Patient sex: F
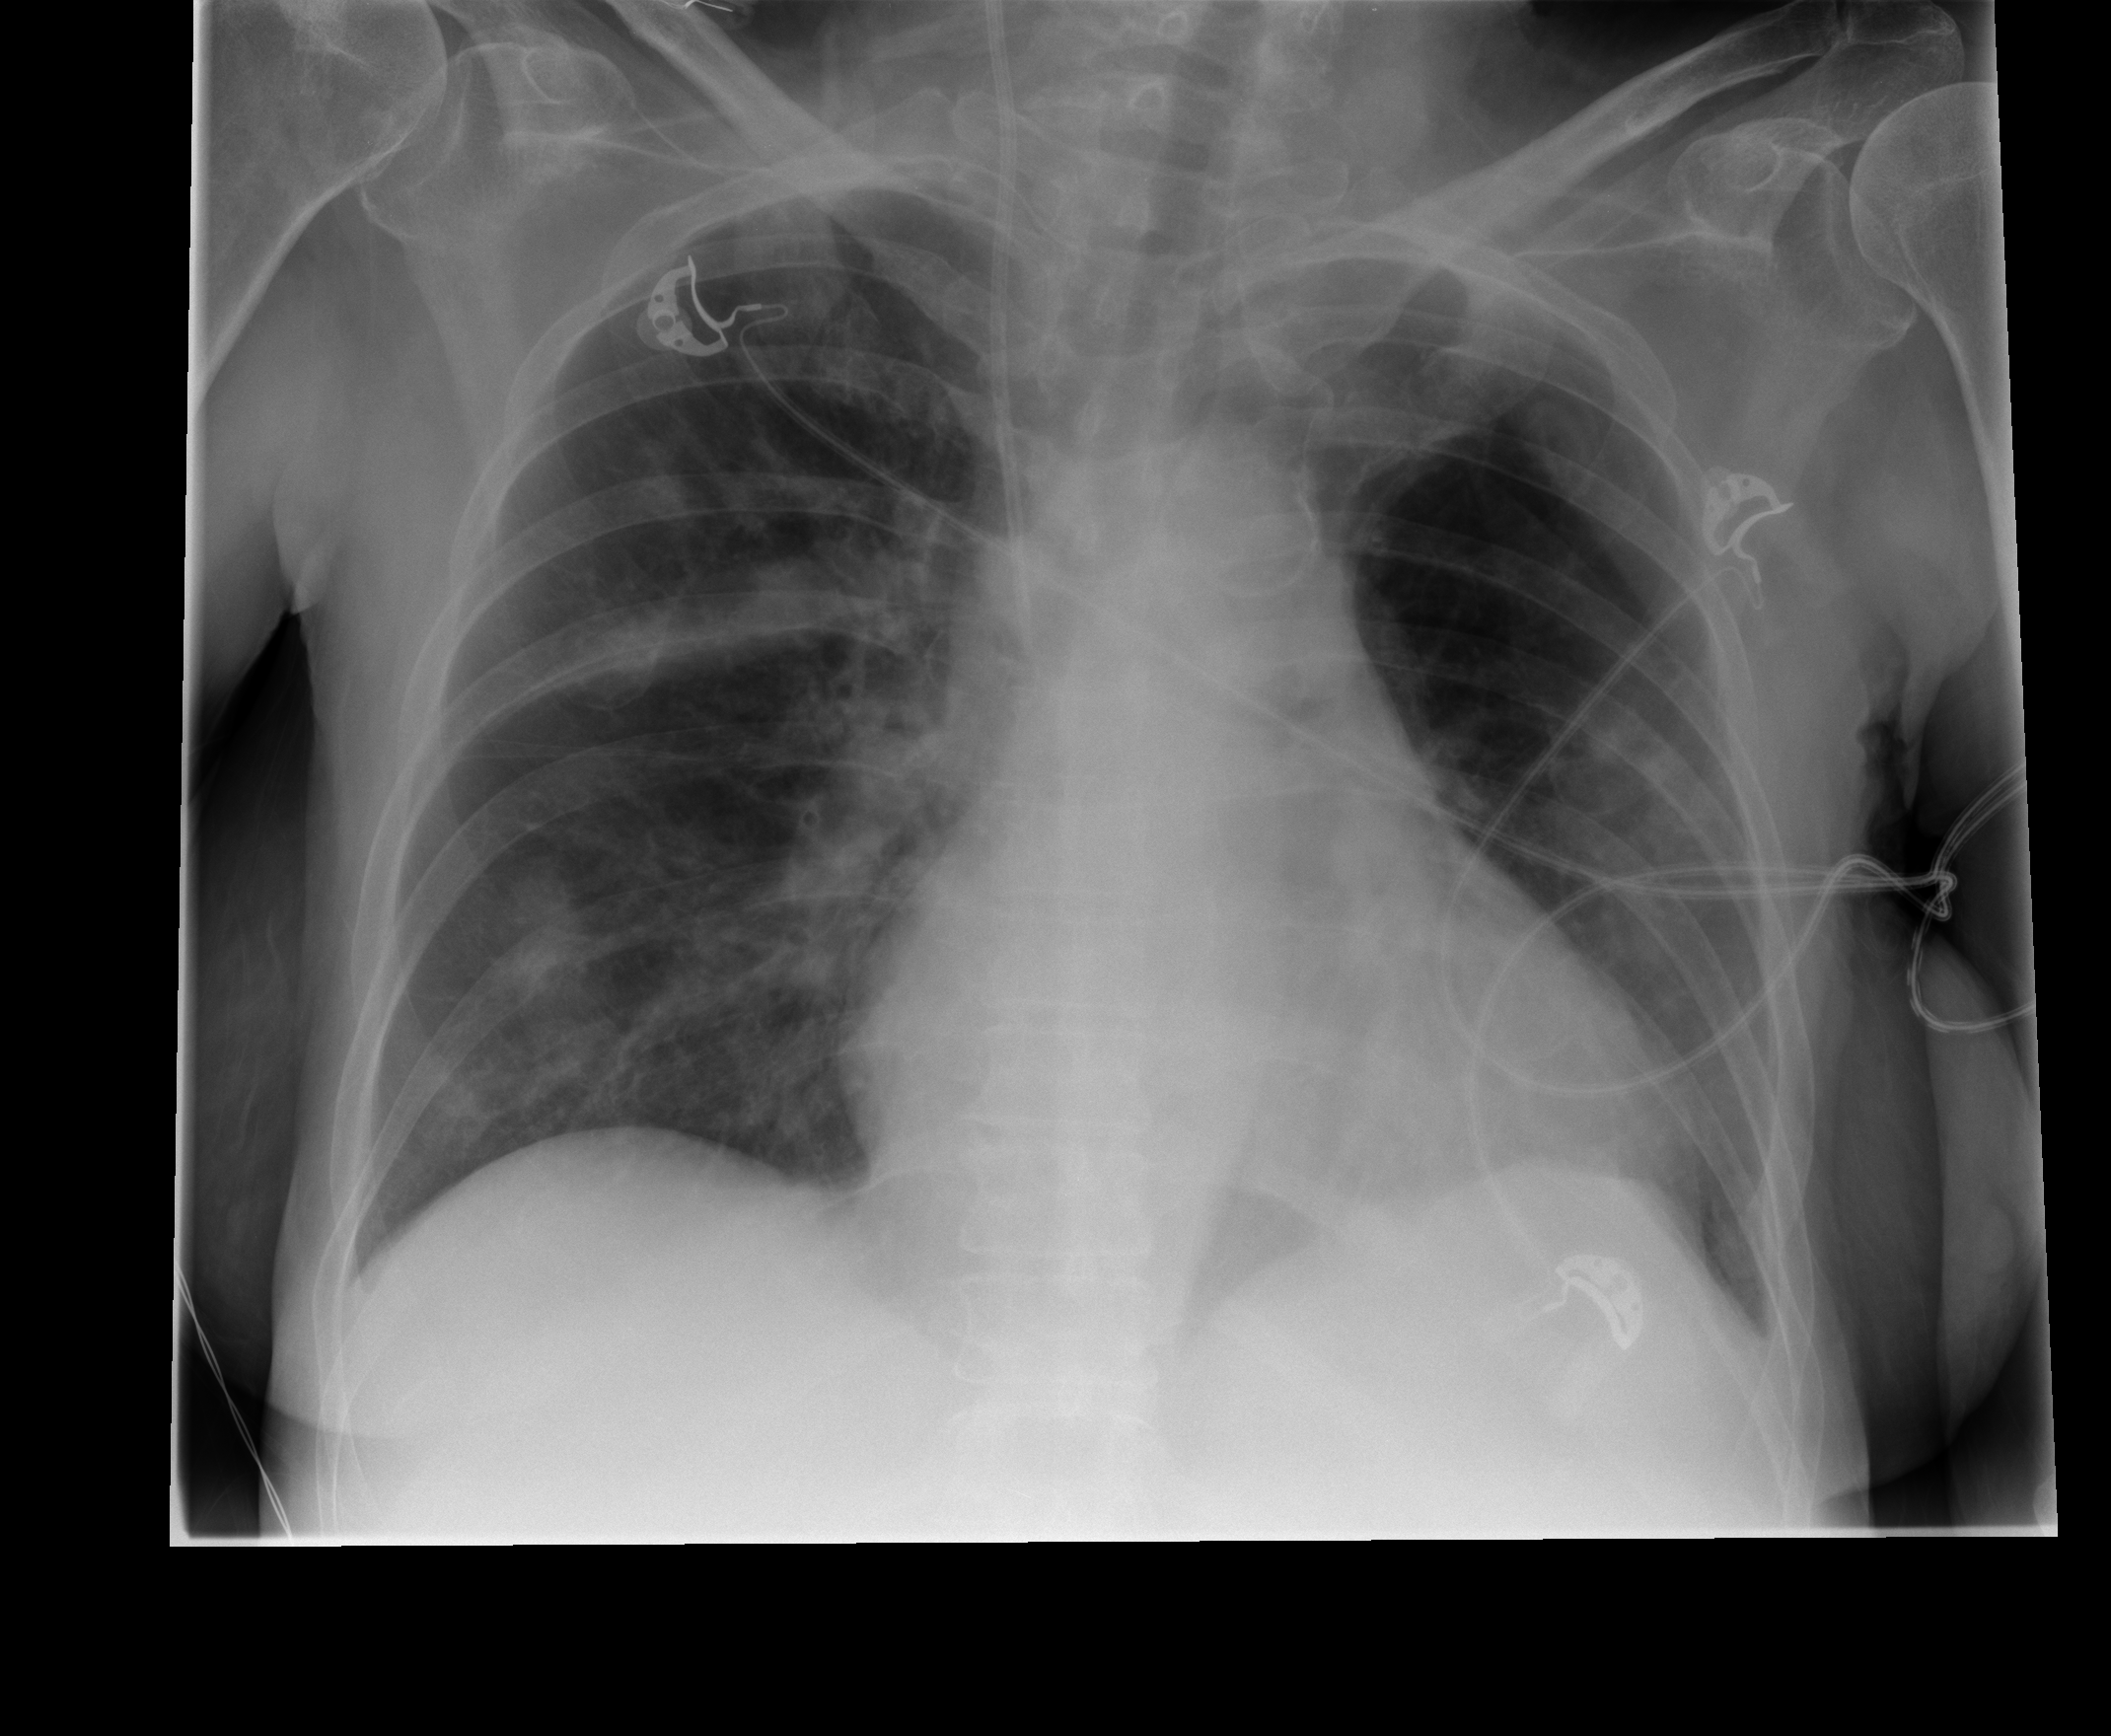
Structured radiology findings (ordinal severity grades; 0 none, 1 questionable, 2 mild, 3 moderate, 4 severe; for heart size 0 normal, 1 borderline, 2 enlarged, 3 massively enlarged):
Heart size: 0
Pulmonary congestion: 0
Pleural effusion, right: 0
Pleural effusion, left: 0
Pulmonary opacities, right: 2
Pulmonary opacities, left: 1
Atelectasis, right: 0
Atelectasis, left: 0